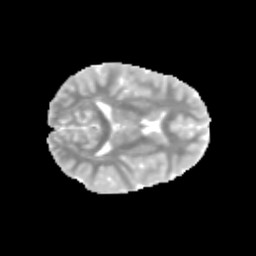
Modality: MD
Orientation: axial
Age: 9
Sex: female
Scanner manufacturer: siemens
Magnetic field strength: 3 T
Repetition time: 3.8 s
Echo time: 0.07 s